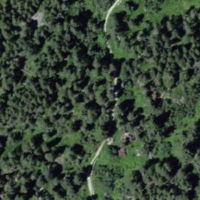
EUNIS habitat code: 43
Species observed at this site:
Rhododendron ferrugineum
Boloria selene